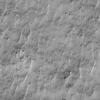
Label: not_dusty